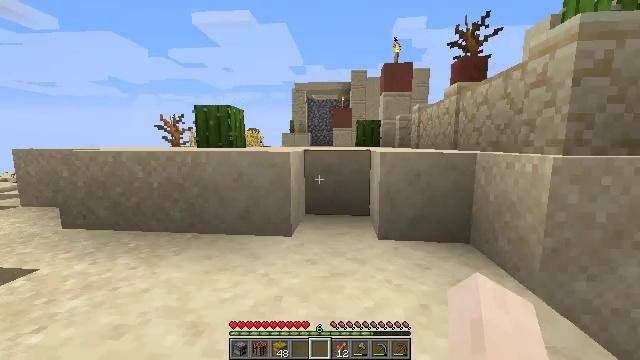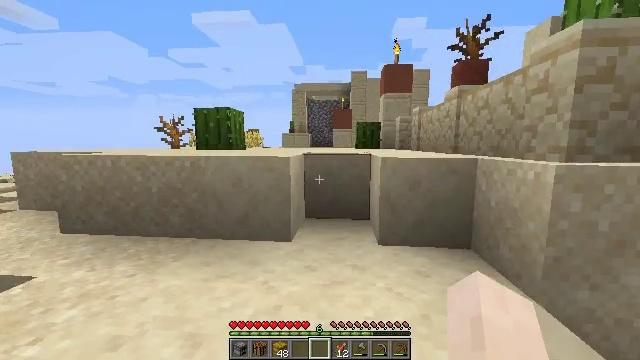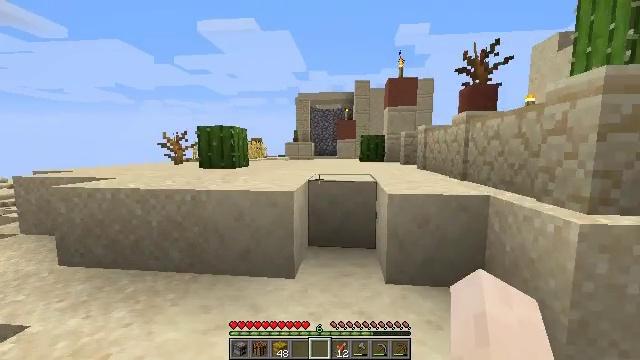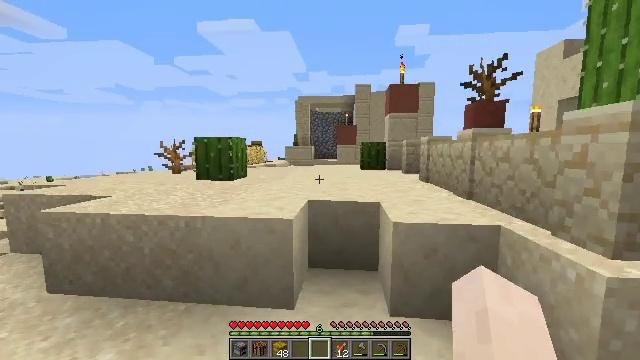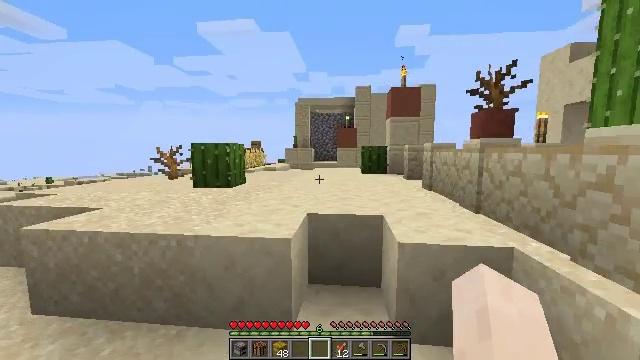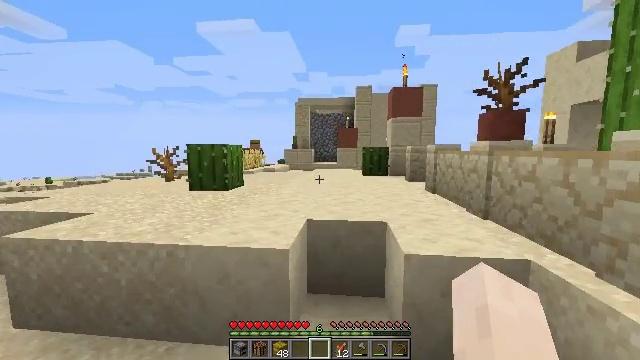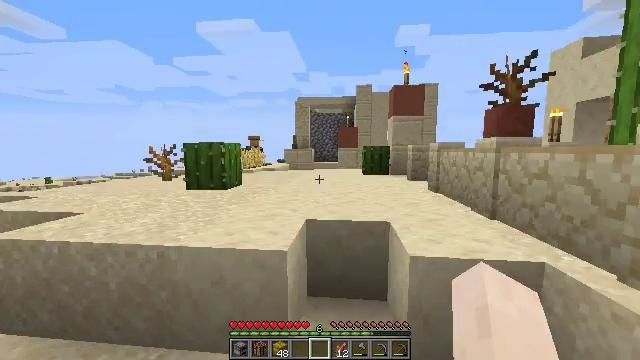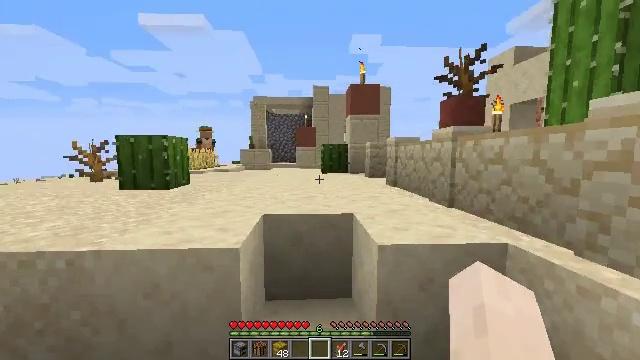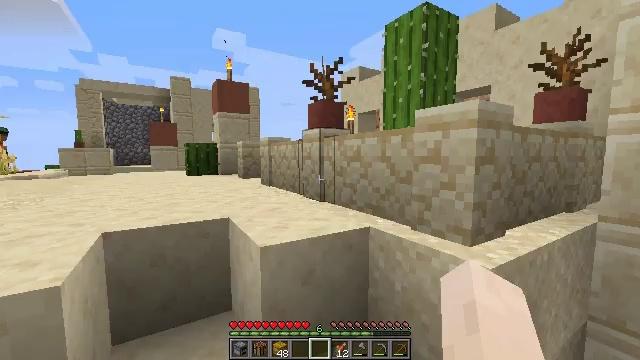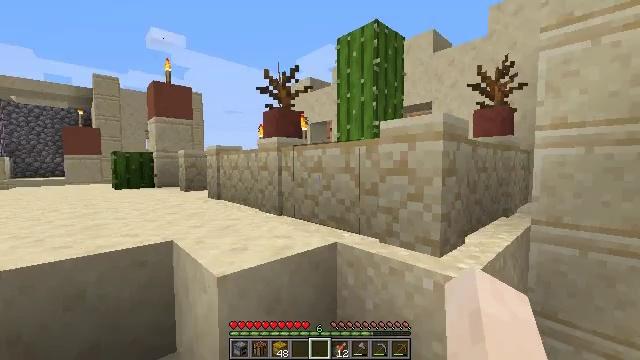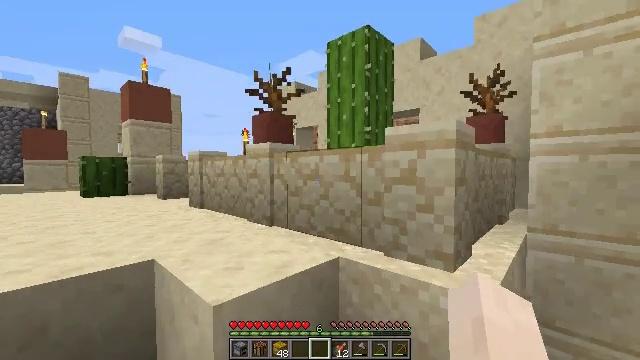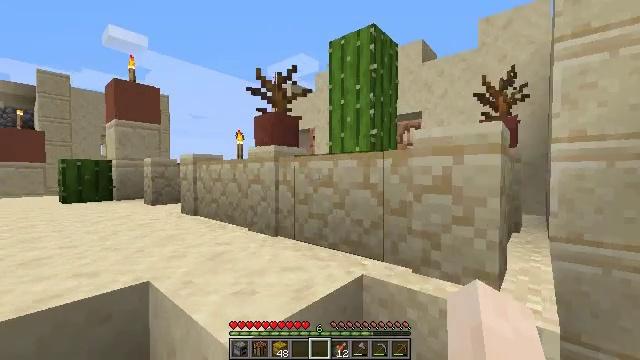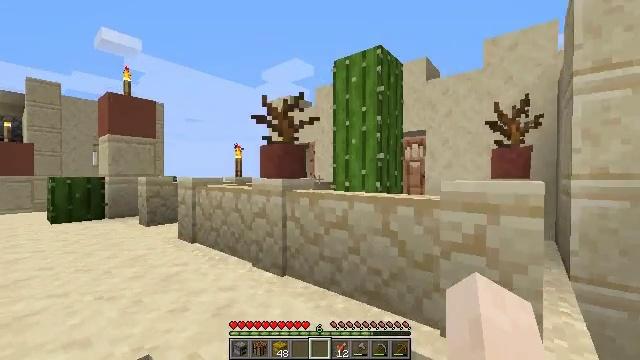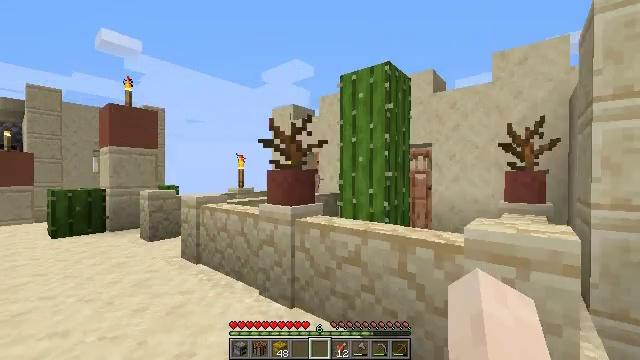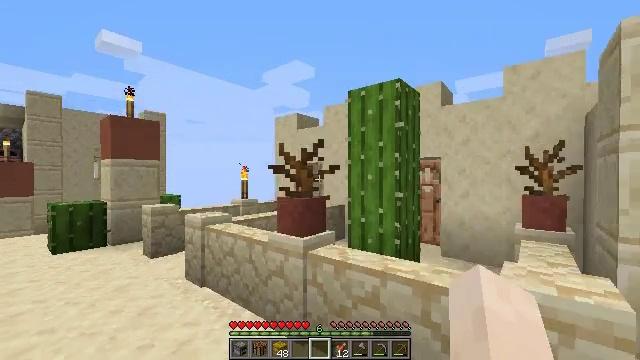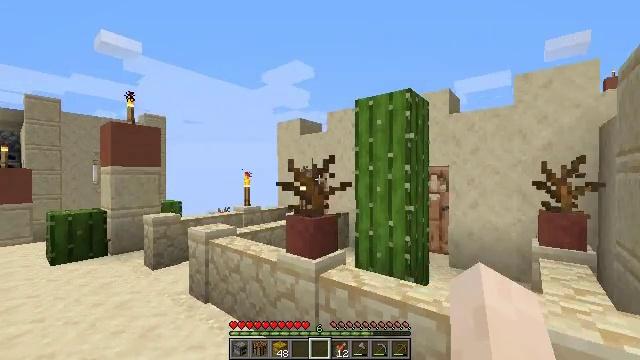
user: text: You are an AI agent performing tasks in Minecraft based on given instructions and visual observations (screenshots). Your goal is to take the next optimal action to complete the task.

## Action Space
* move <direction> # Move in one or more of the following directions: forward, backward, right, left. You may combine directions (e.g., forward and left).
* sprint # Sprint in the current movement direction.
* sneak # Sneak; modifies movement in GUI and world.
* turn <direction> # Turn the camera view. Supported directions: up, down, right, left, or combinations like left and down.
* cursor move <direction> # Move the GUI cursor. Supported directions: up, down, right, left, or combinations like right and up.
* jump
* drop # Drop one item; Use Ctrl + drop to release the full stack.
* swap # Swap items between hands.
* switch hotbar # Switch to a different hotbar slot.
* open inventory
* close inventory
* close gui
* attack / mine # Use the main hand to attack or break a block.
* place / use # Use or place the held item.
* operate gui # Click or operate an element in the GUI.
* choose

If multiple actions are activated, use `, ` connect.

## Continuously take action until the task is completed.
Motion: motion action
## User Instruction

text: Mine the cyan bed to pick it up.
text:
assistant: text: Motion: move forward, jump
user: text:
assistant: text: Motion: move forward, jump
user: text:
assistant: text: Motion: move forward, jump
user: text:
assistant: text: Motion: move forward, jump
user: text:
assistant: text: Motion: move forward, jump
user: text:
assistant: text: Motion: move forward, jump
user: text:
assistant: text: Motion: move forward, turn right
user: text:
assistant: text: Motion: move forward, turn right
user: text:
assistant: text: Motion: move forward and move left, turn right and up
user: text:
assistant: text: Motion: move forward and move left, turn right and up
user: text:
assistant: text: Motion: move forward and move left, turn right
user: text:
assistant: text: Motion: move forward and move left, turn right, jump
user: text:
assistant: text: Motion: move forward and move left, jump
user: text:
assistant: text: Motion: move forward and move left, jump
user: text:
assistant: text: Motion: move forward and move left
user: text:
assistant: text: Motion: move forward and move left
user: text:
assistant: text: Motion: move forward and move left, turn right
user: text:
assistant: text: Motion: move forward and move left
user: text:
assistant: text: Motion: move forward and move left
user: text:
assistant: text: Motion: move forward and move left
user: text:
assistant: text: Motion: move forward and move left
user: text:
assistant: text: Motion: move forward and move left
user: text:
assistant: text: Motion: move forward and move left
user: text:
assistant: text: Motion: move forward and move left
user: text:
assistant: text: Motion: move forward and move left
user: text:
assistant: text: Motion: move forward and move left
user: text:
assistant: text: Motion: move forward and move left, jump
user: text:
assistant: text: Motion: move forward and move left, jump
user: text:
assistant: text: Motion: move forward and move left, jump
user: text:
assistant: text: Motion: move forward and move left, jump